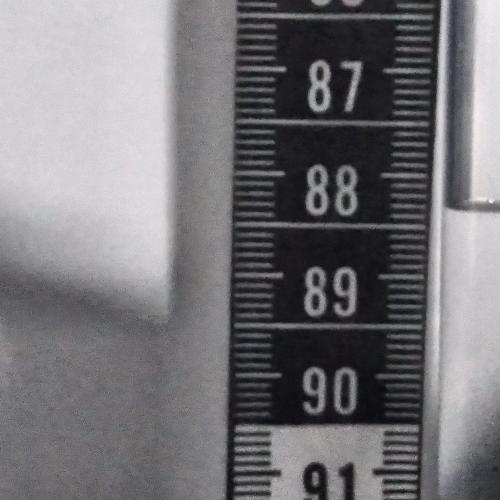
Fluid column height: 88.3 cm